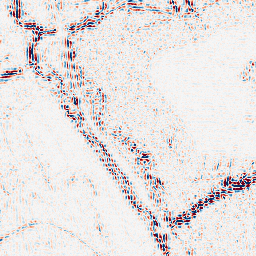
Category: wavelet
Decomposition family: wavelet_dwt
Decomposition parameters: wavelet: sym4
level: 2
Upsampling method: cubic_mitchell
Upsampling parameters: scale: 2
Upsampling scale: 2